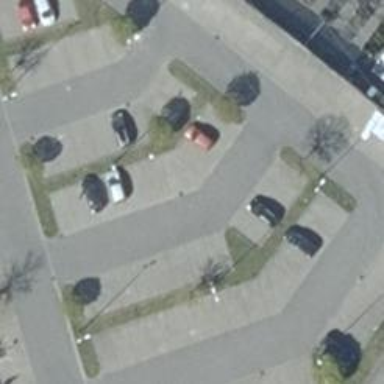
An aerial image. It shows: Road serving as parking aisle.